Question: I want to know how can I display the buttons and the text field in exactly this layout on swift.

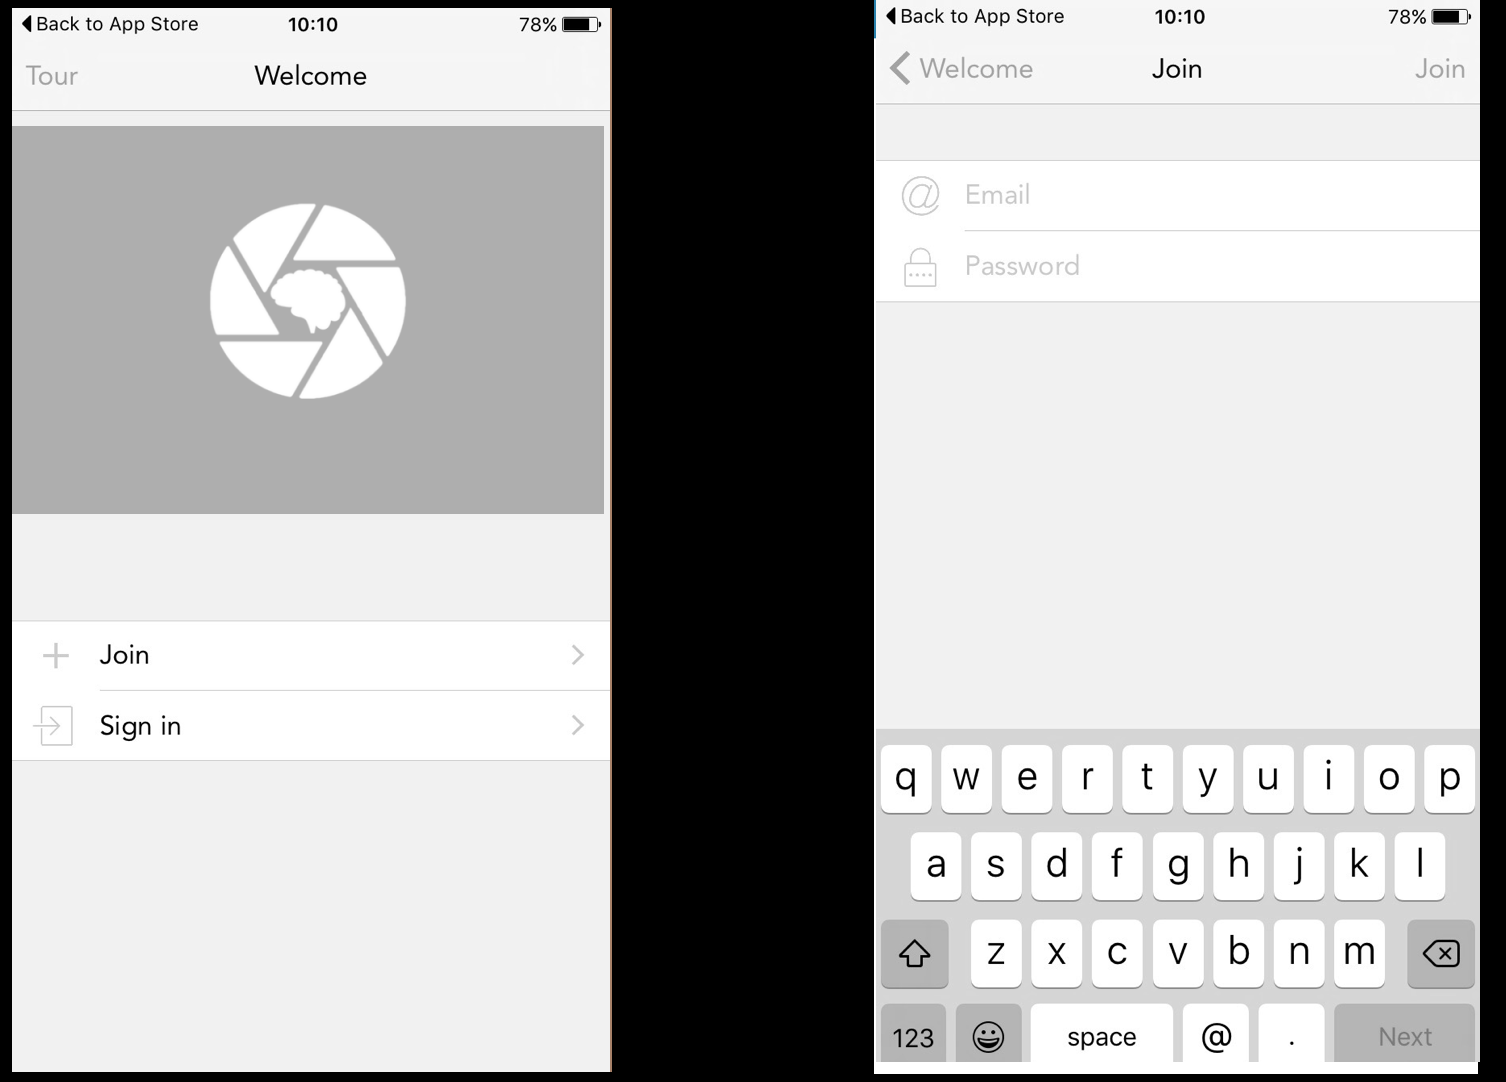
Answer: In the 'Main.storyboard' select a tableview and in the attributes inspector put the style from Plain to 'Grouped'.
<URL>
You can select a number of prototype cells, and adjust them. The little arrow on the right can be done by selecting a cell, and on the attributes inspector you put the Accessory to 'Discloser Indicator'